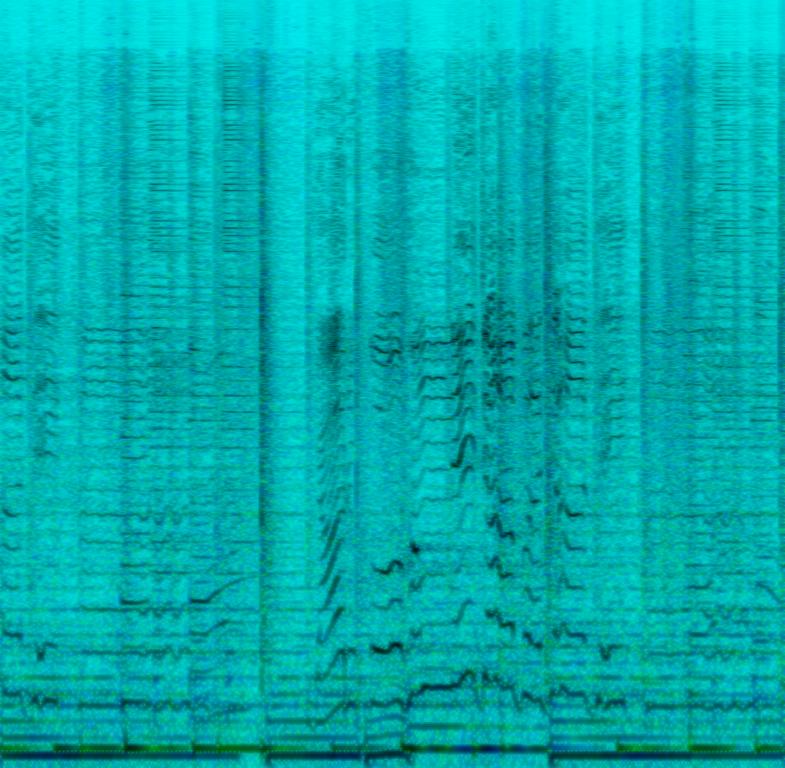
This is a Pakistani Sufi music piece. There is a female voice singing in a devoted manner. A bass tune can be heard supporting the vocals. The rhythm is performed by a membranous percussion, most probably a def. The atmosphere is religious. This piece could be played at Sufi religious events.